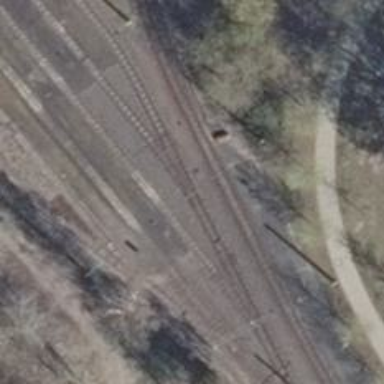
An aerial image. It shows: Railway switch.